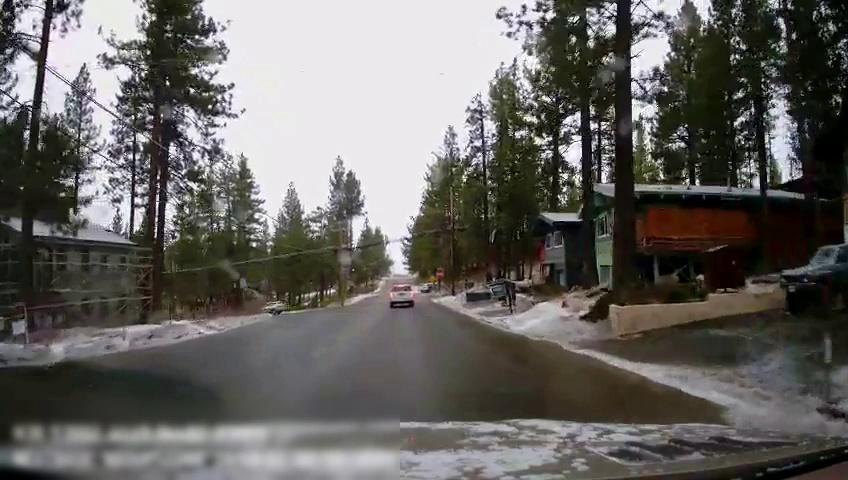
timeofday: Day
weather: Snowy
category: Drivable Space
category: Vehicles | Truck
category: Vehicles | SUV
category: Vehicles | SUV